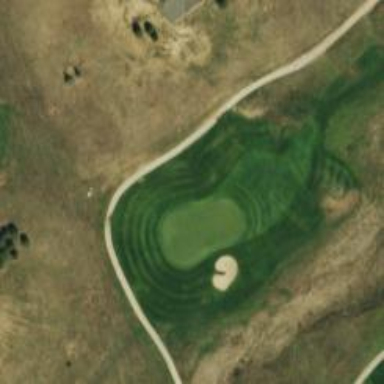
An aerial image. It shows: Grassy fairway on golf course.